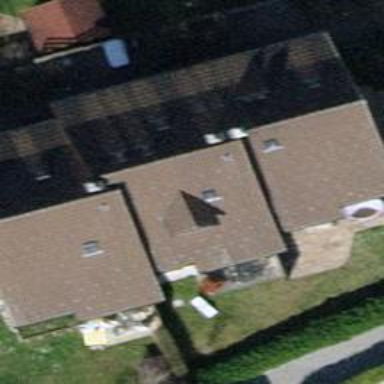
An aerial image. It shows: Terrace-style building with gabled roof.